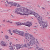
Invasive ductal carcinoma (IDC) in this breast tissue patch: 1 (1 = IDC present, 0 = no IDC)